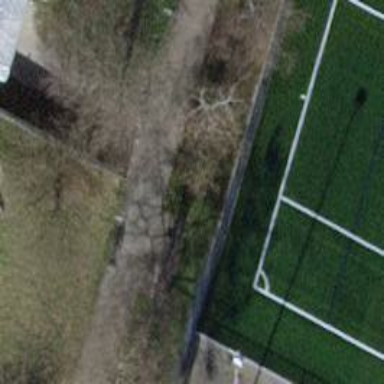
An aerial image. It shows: Brown bench.